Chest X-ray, PA view. Patient: 69 years old, sex M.
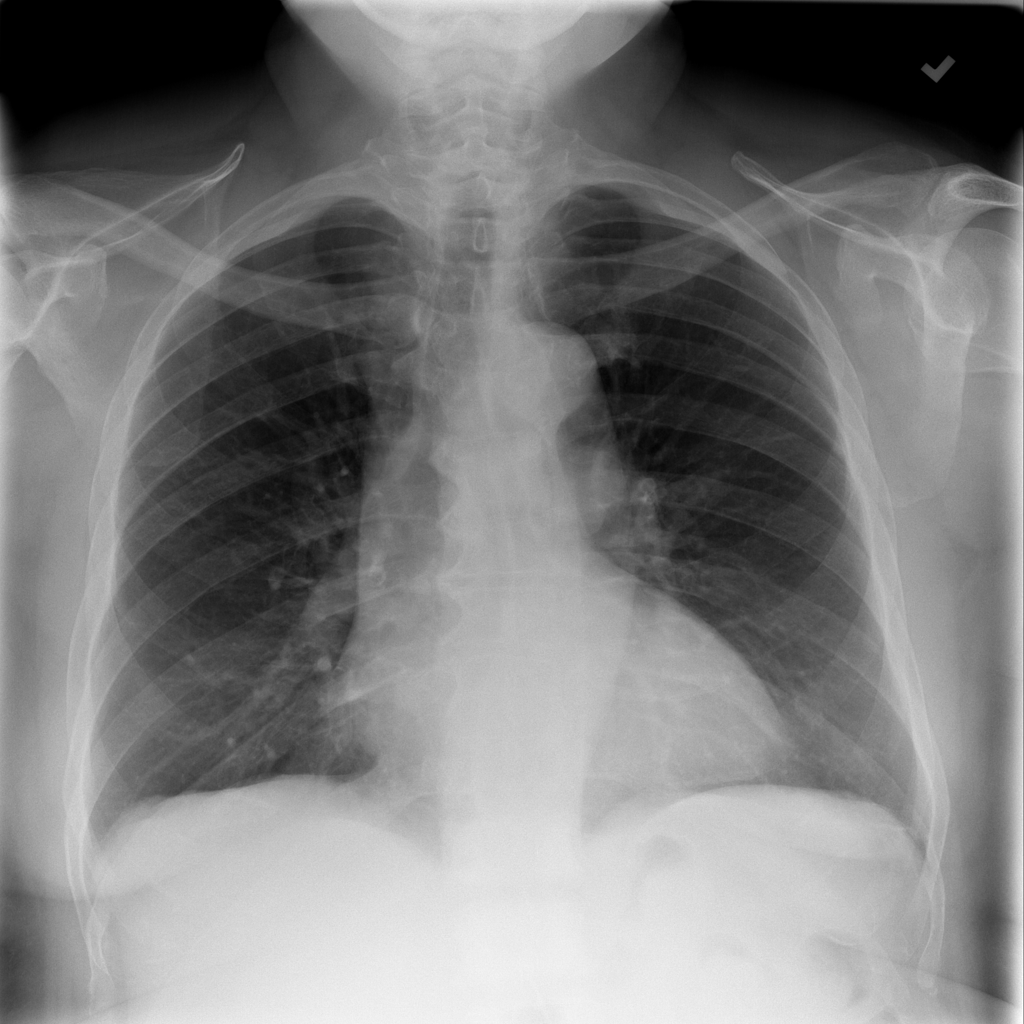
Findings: No Finding